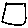
Label: square